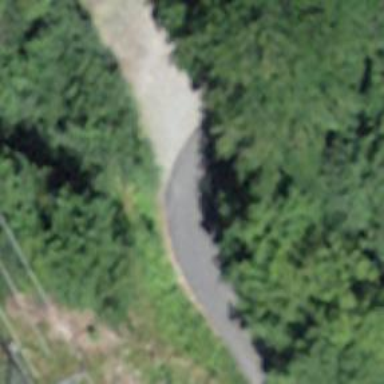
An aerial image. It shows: Asphalt track with grade 1 tracktype.